Interaction volume radius: 5 \u00c5
Interaction volume height: 10 \u00c5
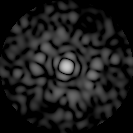
Disorder parameter: 0.8431